Question: I'm new to Qt and was trying to download Qt version 4.8 from their website. I downloaded the Qt libraries 4.8.5 for Mac (185 MB) and debug libraries (480 MB). After installing both of them I found that Qt Creator was not bundled with the installation.
I downloaded the Qt Creator 3.0.1 for Mac (62 MB) in the same downloads page. If I open Qt Creator now, I am not able to create a New Project and it says "No Kits found".
Its been really frustrating. I would appreciate if anyone could elaborate on how to link all the installations together and start-up a new project in Qt 4.8.
I am trying to use VTK 6 library and it seems that Qt 5 does not support VTK 6. Hence I had to go for Qt4.8. This is the screen I'm getting when I try to add the Qt version.

Why am I not able to select qmake executable in the above image. I'm trying to select the qmake from /usr/bin/
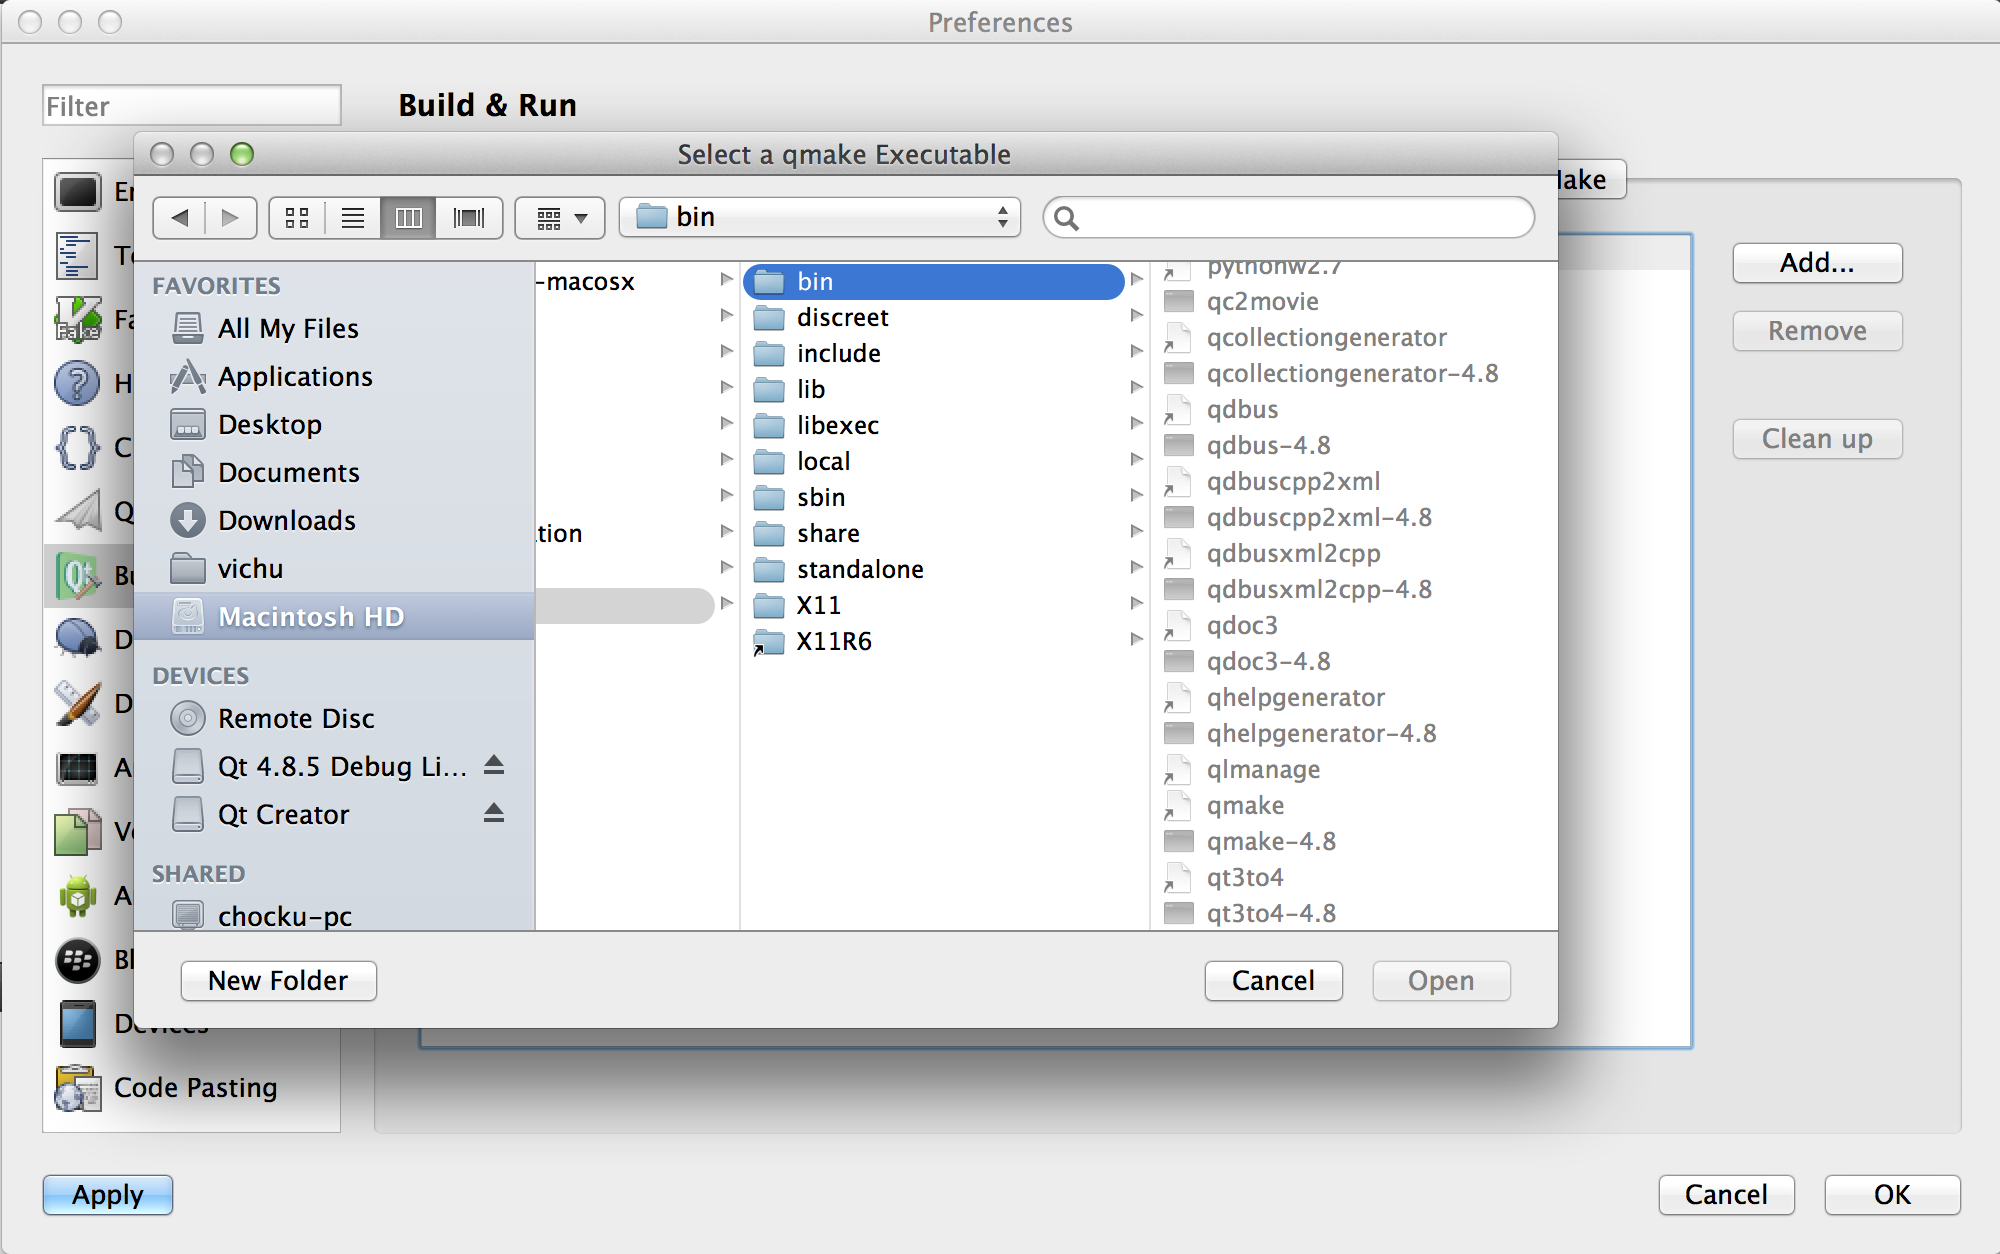
Answer: You can add kits in the options, follow the instruction here:
<URL>
It seems to be a known bug on OS X, see: <URL> for some workarounds.